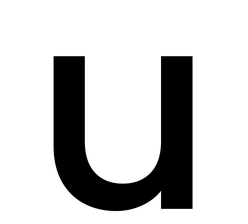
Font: Poppins-Medium